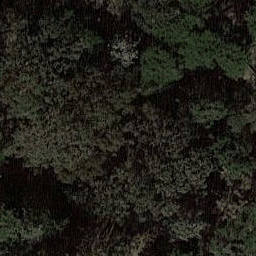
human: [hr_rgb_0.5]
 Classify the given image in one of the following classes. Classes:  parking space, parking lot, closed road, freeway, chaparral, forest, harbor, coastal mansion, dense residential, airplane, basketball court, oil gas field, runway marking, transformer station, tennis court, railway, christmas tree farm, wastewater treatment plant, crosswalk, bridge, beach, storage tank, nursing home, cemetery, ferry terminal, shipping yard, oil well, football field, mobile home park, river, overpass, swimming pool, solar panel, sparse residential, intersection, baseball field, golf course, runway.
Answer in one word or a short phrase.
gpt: forest